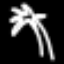
Label: palm tree